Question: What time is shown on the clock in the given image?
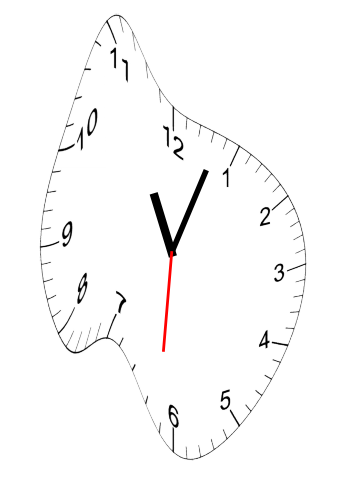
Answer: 11:03:31